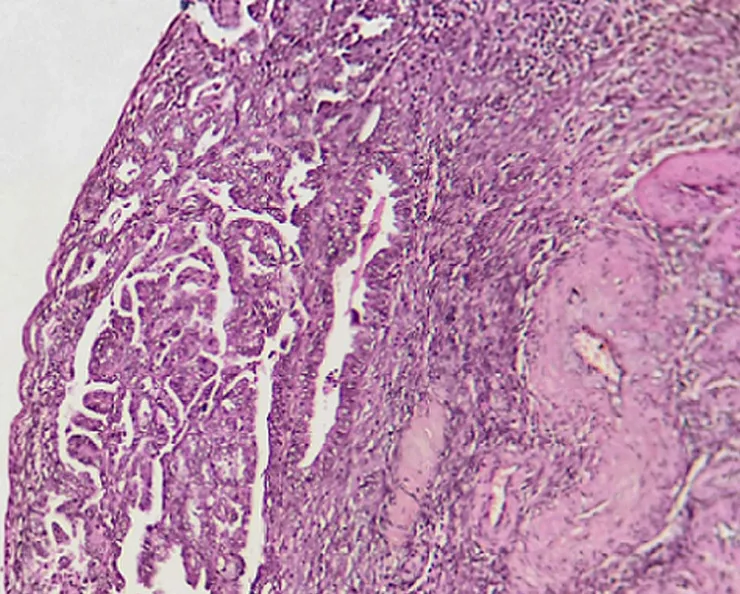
microphotography showing presence of an intra-epithelial proliferation of malignant atypical cells, (hematoxylin and eosin, 200X).
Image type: pathology (h&e)